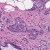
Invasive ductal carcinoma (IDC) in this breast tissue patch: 1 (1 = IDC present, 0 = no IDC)